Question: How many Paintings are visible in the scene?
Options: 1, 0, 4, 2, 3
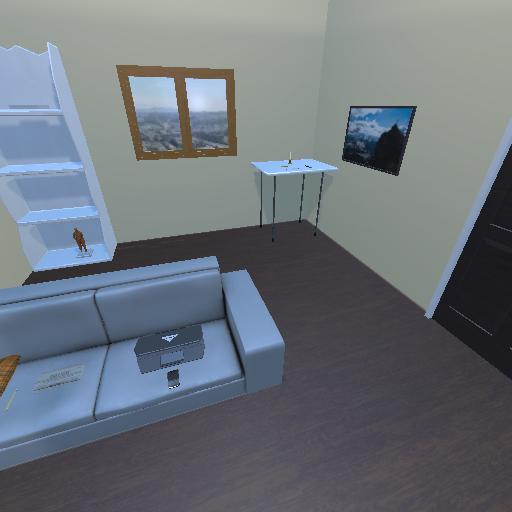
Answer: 1